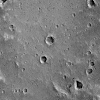
Atmospheric dust classification: not_dusty